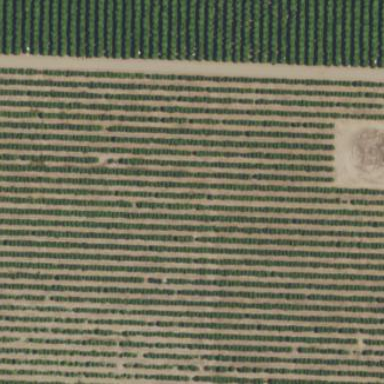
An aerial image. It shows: Orchard with nectarine trees.